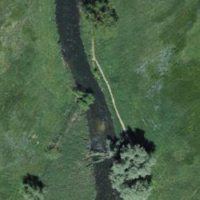
EUNIS habitat code: 23
Species observed at this site:
Calopteryx splendens